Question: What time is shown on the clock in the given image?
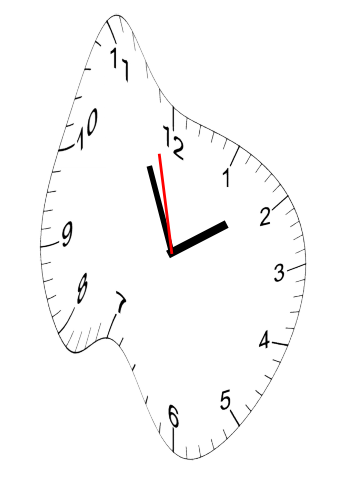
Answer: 01:55:58